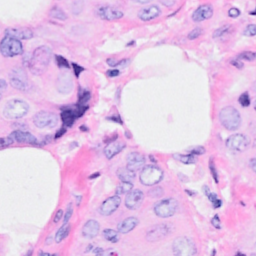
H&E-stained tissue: Breast